Question: I have been working to implement route trace map for walking,biking and driving.
However, as you see in the following screenshot, my coordinate jumps all of a sudden from time to time even though I did not walk/bike or drive that location. The circle has been drawn on the image to point out the problem. My question is why all of a sudden coordinates jumps ?

Here is my implementation snapshot:
'''
- (void)locationManager:(CLLocationManager *)manager
didUpdateToLocation:(CLLocation *)newLocation
fromLocation:(CLLocation *)oldLocation
{
CoordinateModel *coord = [[CoordinateModel alloc] init];
coord.latitude = newLocation.coordinate.latitude;
coord.longitude = newLocation.coordinate.longitude;
ActivityType currentActivityType = [DataManager sharedInstance].activityType;
if (currentActivityType == 0) {
// walking
[appDelegate.walkingCoordinates addObject:coord];
}
else if(currentActivityType == 1) {
[appDelegate.bikingCoordinates addObject:coord];
}
else if(currentActivityType == 2) {
// driving
[appDelegate.drivingCoordinates addObject:coord];
}
self.coordinate = newLocation.coordinate;
}
'''
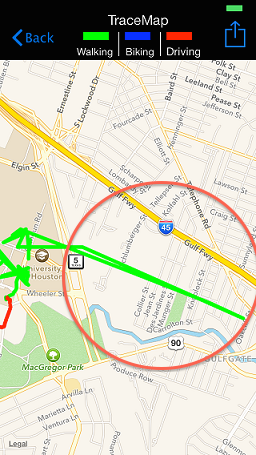
Answer: I suggest you not to use the delegate method 'locationManager:didUpdateToLocation:fromLocation:' anymore and it has been deprecated.
You should use instead.
About your question, the location "jumping" like you mention is due to the GPS that is unable to determine the accuracy of your location during a certain time. If you record down the and also the for all the time including when you are , you will realize that the accuracy when you are staying indoor is not good, you might see the accuracy 1414 when you are connected to Wifi. GPS does not work well when you are indoor. So, your code has to be smart enough to only draw a path or send the coordinate to the server when only the coordinate is good enough.
The below code are some of the criteria that I use to filter out the bad coordinates.
'''
-(void)locationManager:(CLLocationManager *)manager didUpdateLocations:(NSArray *)locations{
for(int i=0;i<locations.count;i++){
CLLocation * newLocation = [locations objectAtIndex:i];
CLLocationCoordinate2D theLocation = newLocation.coordinate;
CLLocationAccuracy theAccuracy = newLocation.horizontalAccuracy;
NSTimeInterval locationAge = -[newLocation.timestamp timeIntervalSinceNow];
if (locationAge > 30.0)
continue;
//Select only valid location and also location with good accuracy
if(newLocation!=nil&&theAccuracy>0
&&theAccuracy<2000
&&(!(theLocation.latitude==0.0&&theLocation.longitude==0.0))){
self.myLastLocation = theLocation;
self.myLastLocationAccuracy= theAccuracy;
NSMutableDictionary * dict = [[NSMutableDictionary alloc]init];
[dict setObject:[NSNumber numberWithFloat:theLocation.latitude] forKey:@"latitude"];
[dict setObject:[NSNumber numberWithFloat:theLocation.longitude] forKey:@"longitude"];
[dict setObject:[NSNumber numberWithFloat:theAccuracy] forKey:@"theAccuracy"];
//Add the valid location with good accuracy into an array
//Every 1 minute, I will select the best location based on accuracy and send to server
[self.shareModel.myLocationArray addObject:dict];
}
}
}
'''
After a certain period (eg: 3 minutes), I will again choose the best coordinate from before drawing the coordinate on map and send the coordinate to the server.
You may see the full solution and sample project from here: <URL>
Don't forget to upvote if my answer is good enough. ;)